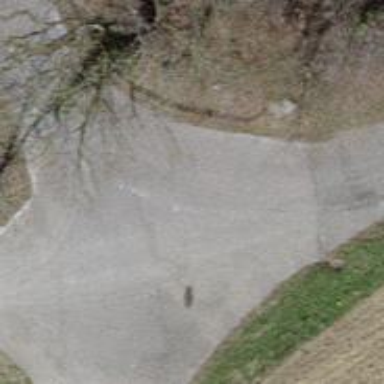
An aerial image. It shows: Asphalt track with grade1 quality. It is designed for agricultural vehicles.